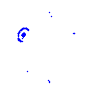
Particle: pion